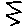
Label: zigzag